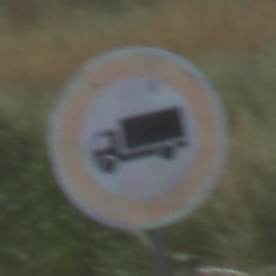
Verkehrszeichen: VerbotFuerKraftfahrzeugeUeberDreiKommaFuenfTonnen
Umgebung: Outdoor, Nature
Tageszeit: Midday
Wetter: PartlyCloudy
Licht: Natural
Jahreszeit: NotSpecified
Kontrast: HighContrast